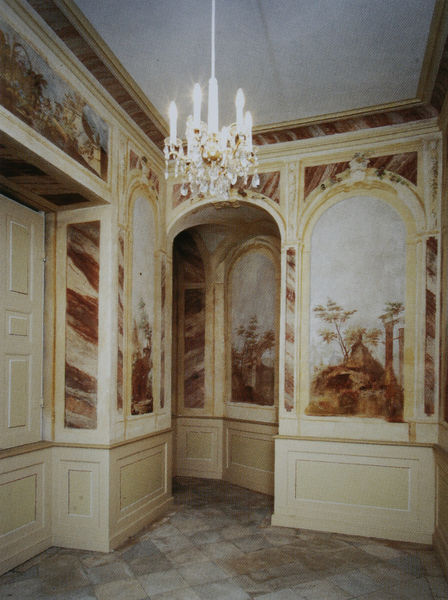
Titel: Loggia-Zimmer
Künstler: Johann Friedrich Weyhing
Standort: Stuttgart
Institution: Schloss Solitude
Schlagwörter: baum, berg, blau, blätter, gemälde, laub, schatten, weiß, bäume, gelb, grün, landschaft, ocker, äste, braun, glas, grau, holz, lampe, licht, marmor, raum, schwarz, säulen, tür, zeichnung, zimmer, haus, rot, schloss, beige, malerei, wand, architektur, sockel, stein, bild, innenraum, spiegel, natur, zweige, boden, interieur, decke, innen, rosa, stilleben, farbig, bilder, bogen, pflaster, fels, farbe, lila, violett, weis, grisaille, pilaster, saal, wandgemälde, wandmalerei, kerzen, kronleuchter, leuchter, lüster, stuck, durchgang, innenansicht, kammer, marmoriert, foto, fotografie, photographie, bögen, wände, birnen, gang, nische, bruan, vergoldet, seil, fliesen, flur, kacheln, einlegearbeiten, photo, wandschmuck, fries, sims, wandbilder, gesims, kristall, farbfoto, sturz, fresken, kasetten, kassetten, kabinett, steinboden, wandbild, illusion, aufnahme, innenarchitektur, fotografi, vertäfelung, kasette, marmorierung, nischen, chambre, wandbemalung, landchaft, wandtäfelung, steinfußboden, landschaften, deckenfries, täfelung, wandverzierung, hause, wandmalereien, kristallleuchter, gefache, decker, holzh, gelbn, honiggelb, elektrizität glas